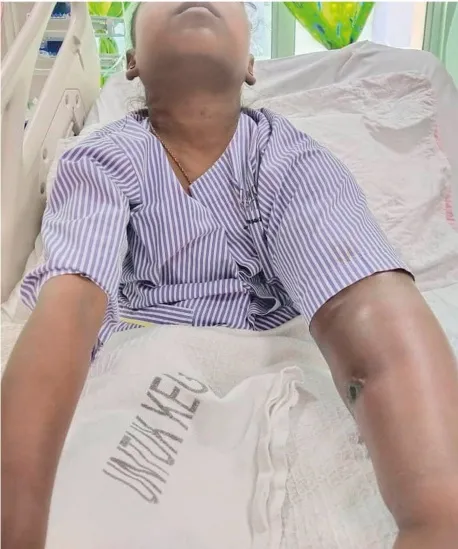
Ulcers on the left arm and forearm due to severe venous hypertension.
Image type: medical_photograph (skin_photograph)